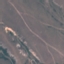
Land use / land cover class: HerbaceousVegetation